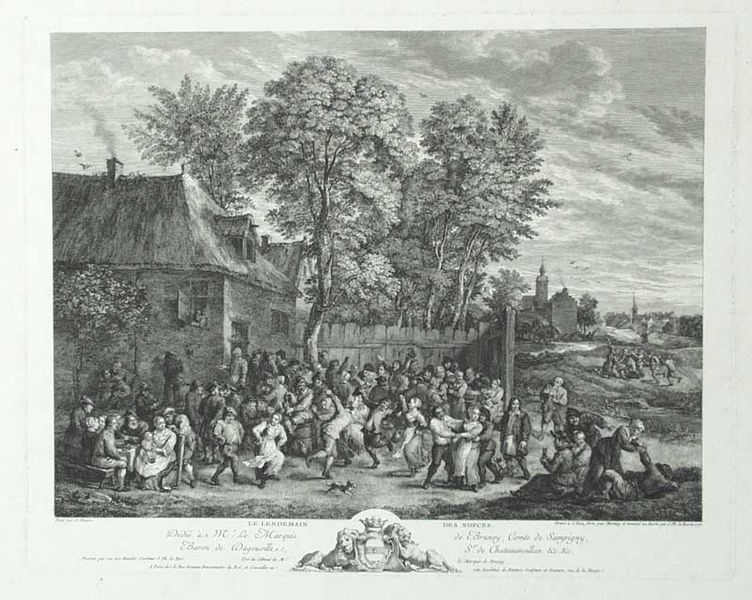
Titel: Le lendemain des nopces
Künstler: Jacques-Philippe Lebas
Standort: Karlsruhe
Institution: Staatliche Kunsthalle Karlsruhe
Schlagwörter: baum, gruppe, himmel, kampf, weiß, wolken, bäume, frauen, kirchturm, landschaft, menschen, sitzen, stadt, fenster, männer, schwarz, skizze, szene, tisch, tische, zeichnung, dach, gebäude, haus, hund, tiere, zaun, fest, menge, party, tanz, feier, feiern, gelage, trinken, architektur, bild, holland, niederlande, häuser, natur, kirche, rauch, land, kind, personen, musik, tanzen, krone, bauern, kamin, kinder, schornstein, turm, garten, schrift, liegen, ort, acker, dorf, mauer, grafik, graphik, hof, platz, bank, katze, druck, schwarzweiss, radierung, stich, text, tumult, bleistift, bänke, wappen, feiertag, löwen, mittelalter, fröhlich, breugel, hochzeit, löwe, siegel, kupferstich, spaß, manschen, gasthaus, wirtshaus, bruegel, brueghel, kirchweih, paare, tanzpaar, kuperstich, ausgelassen, seriendruck, bauernhochzeit, dorffest, bnak, landbevölkerung, tanzpaare, bauerntanz, vandalismus, leurte, wwunden, kirchweis, gealge, ftanz, ansichg